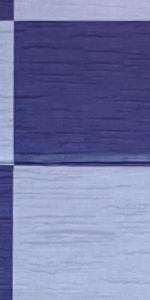
Label: Empty